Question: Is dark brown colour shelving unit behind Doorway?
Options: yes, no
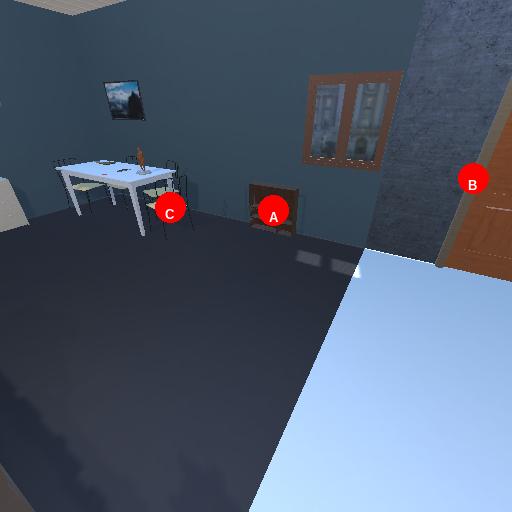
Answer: yes